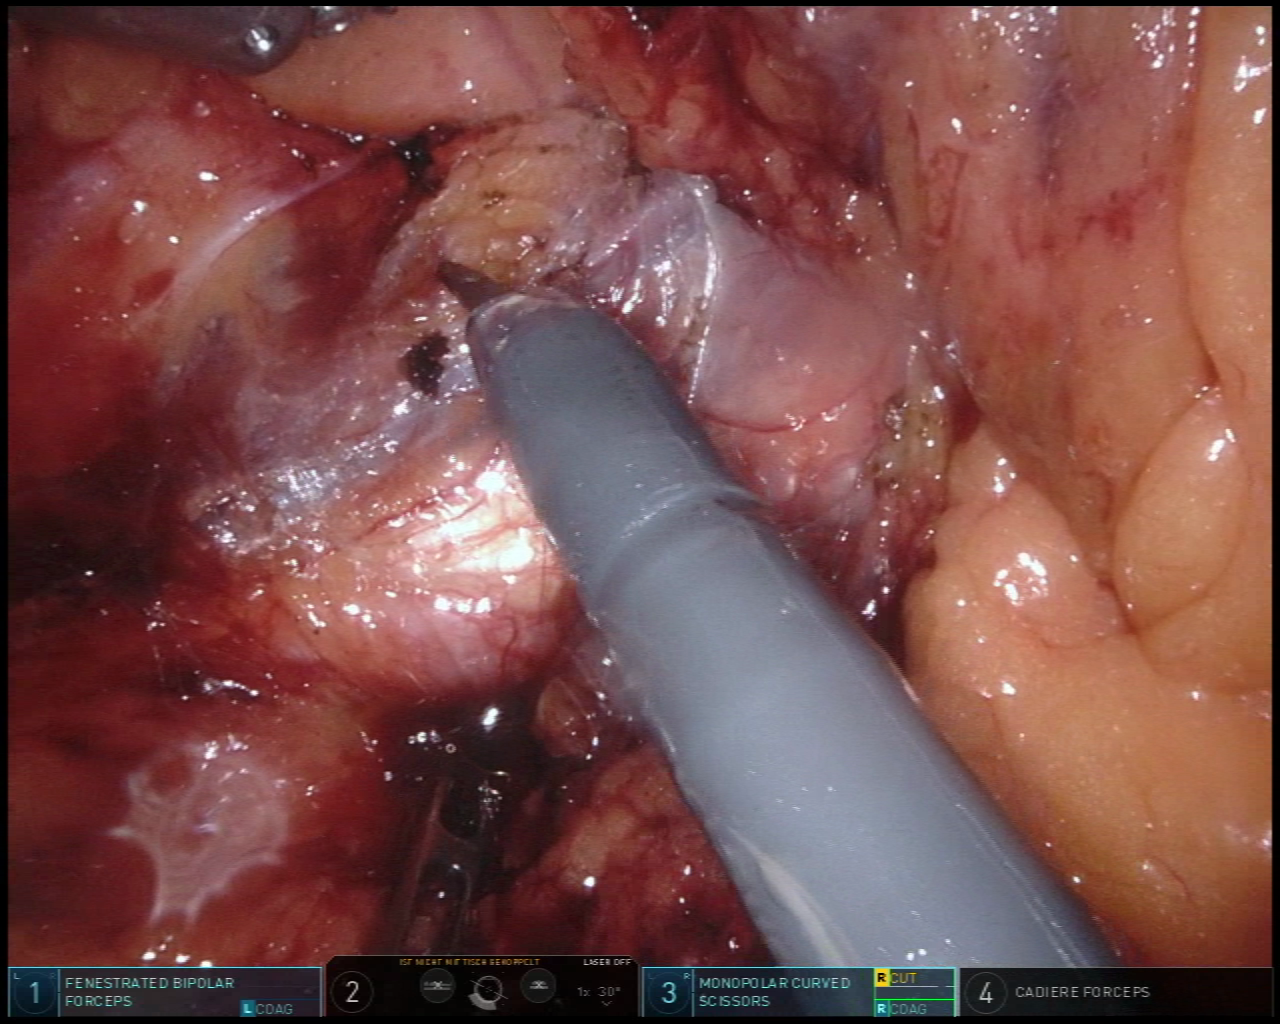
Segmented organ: ureter
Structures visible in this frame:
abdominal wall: no
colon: no
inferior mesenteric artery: no
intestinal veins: no
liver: no
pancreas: no
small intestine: no
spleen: no
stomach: no
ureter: yes
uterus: no
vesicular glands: no